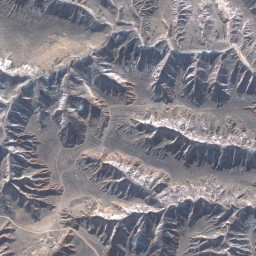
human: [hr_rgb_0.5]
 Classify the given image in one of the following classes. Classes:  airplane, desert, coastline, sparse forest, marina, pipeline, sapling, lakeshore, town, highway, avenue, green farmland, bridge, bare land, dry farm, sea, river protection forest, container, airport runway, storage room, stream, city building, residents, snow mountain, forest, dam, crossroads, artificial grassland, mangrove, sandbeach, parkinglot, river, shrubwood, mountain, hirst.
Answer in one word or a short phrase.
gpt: mountain